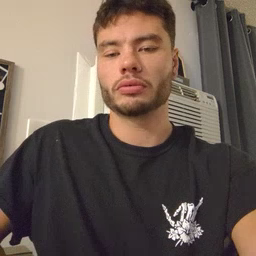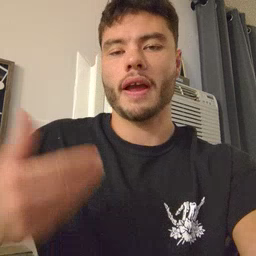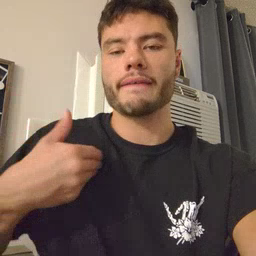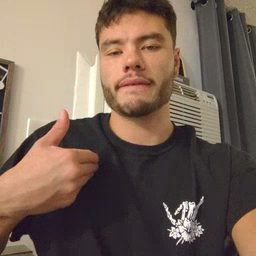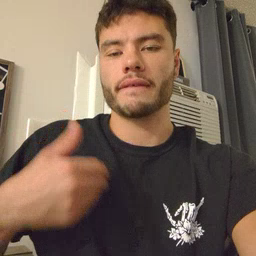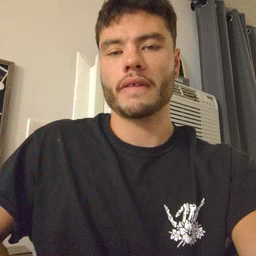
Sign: have